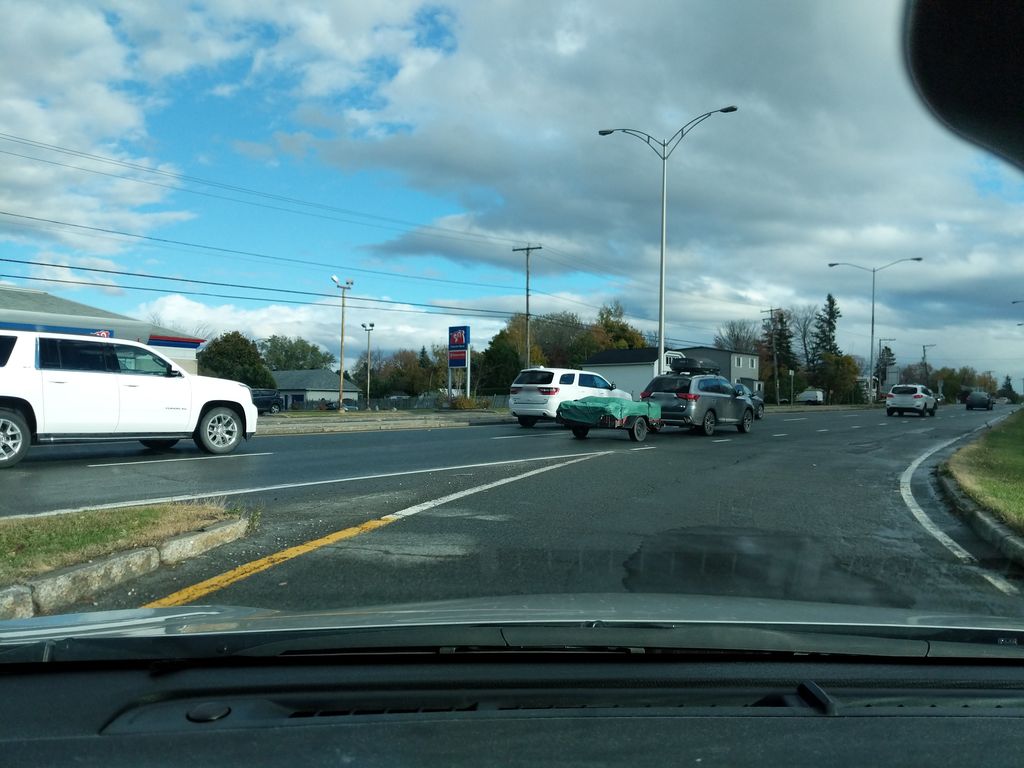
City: quebec_city